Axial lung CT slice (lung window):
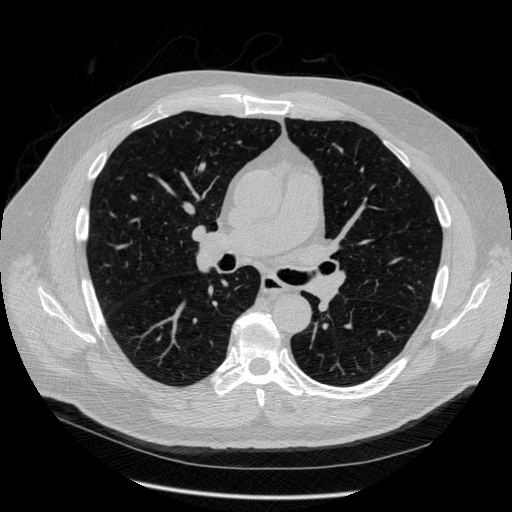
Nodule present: no